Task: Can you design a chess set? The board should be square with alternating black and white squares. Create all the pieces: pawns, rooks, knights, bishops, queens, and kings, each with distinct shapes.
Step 1123:
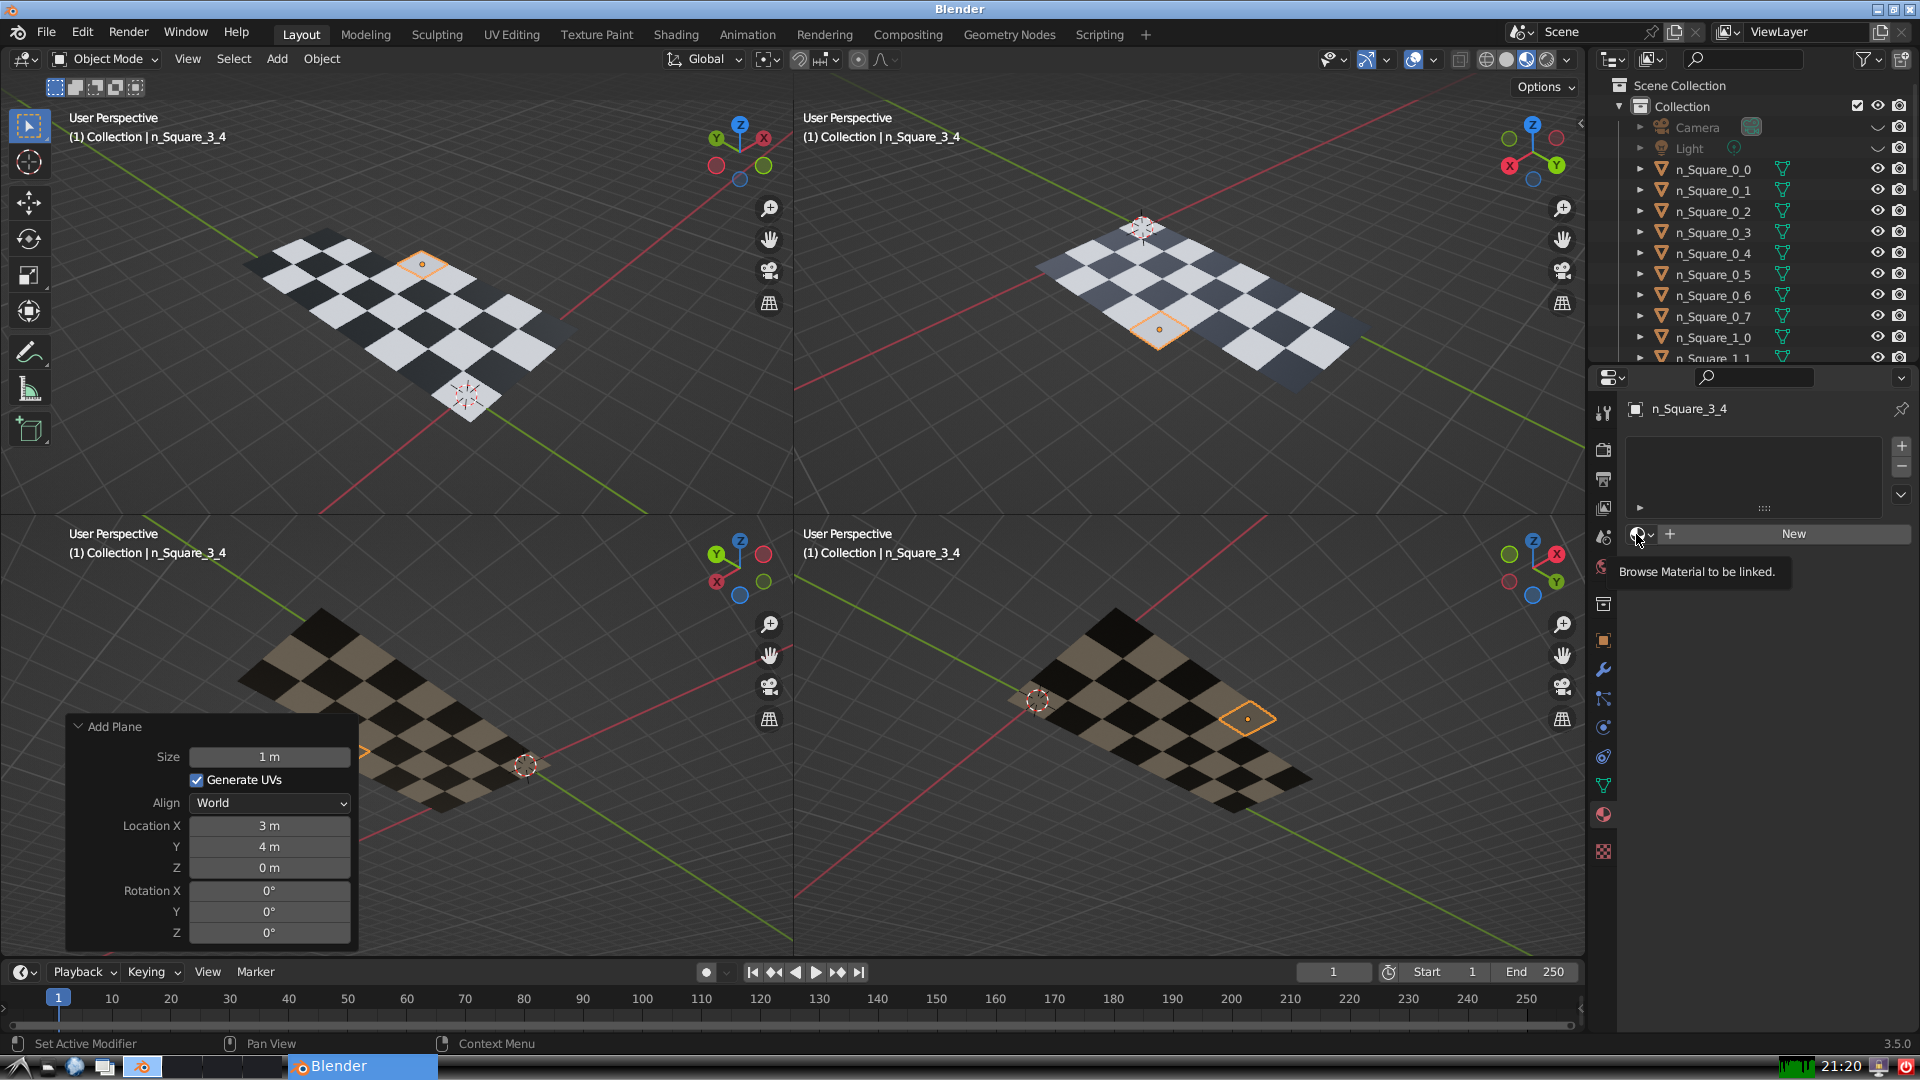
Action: click: no